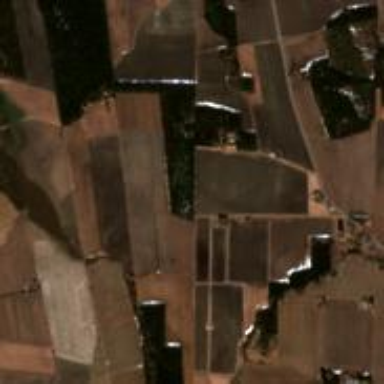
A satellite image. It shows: Picturesque farmland scene.